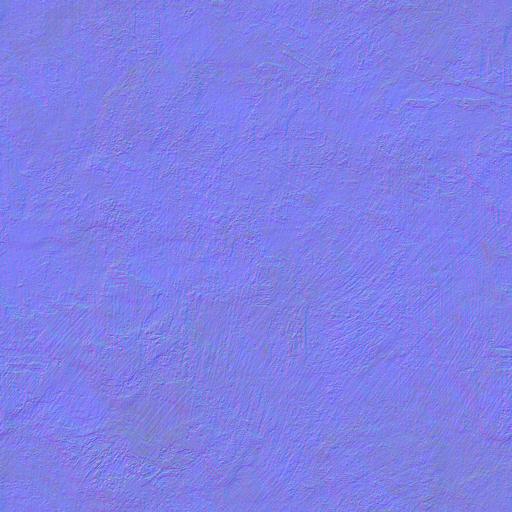
plaster wall white